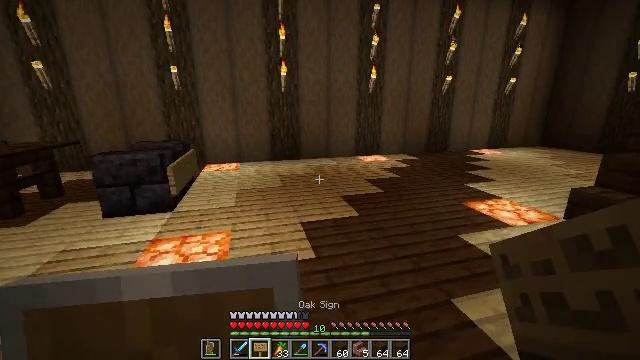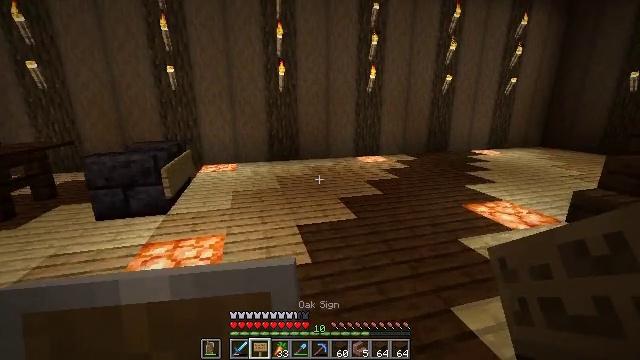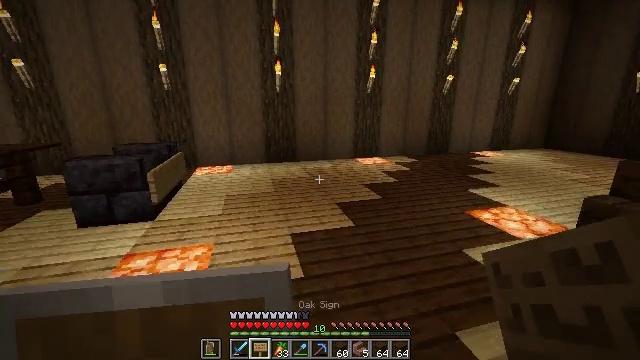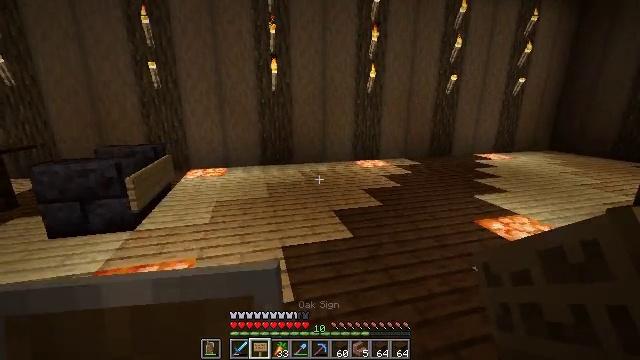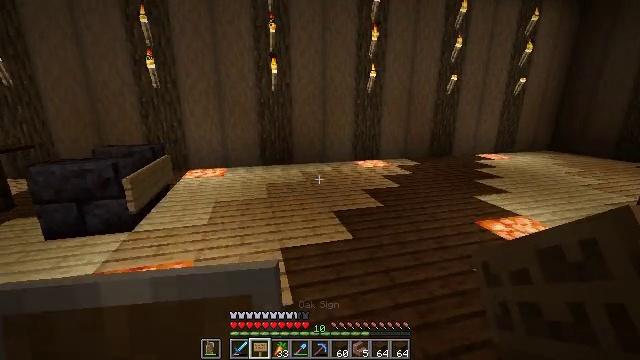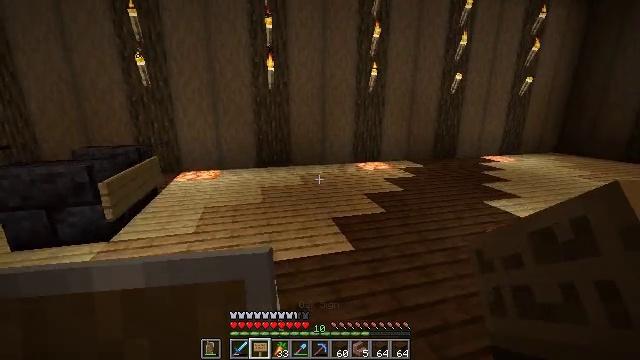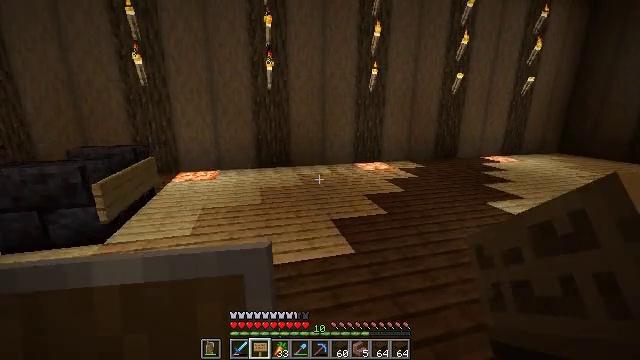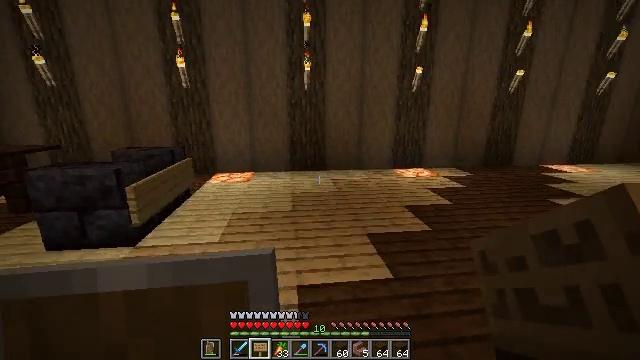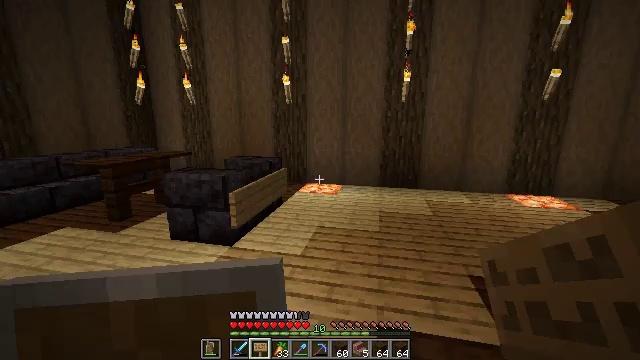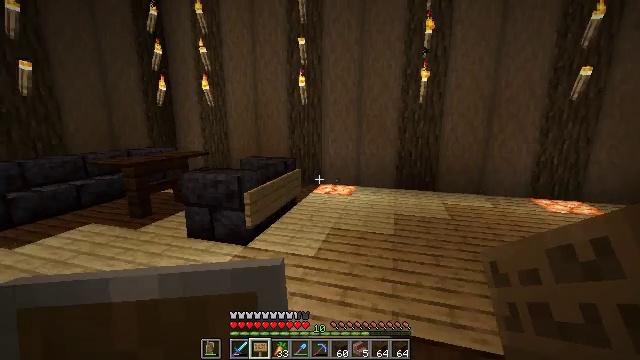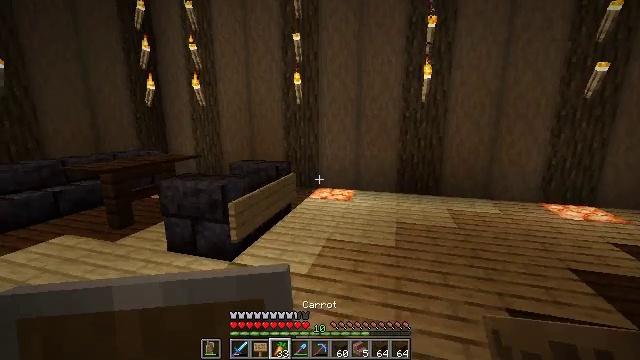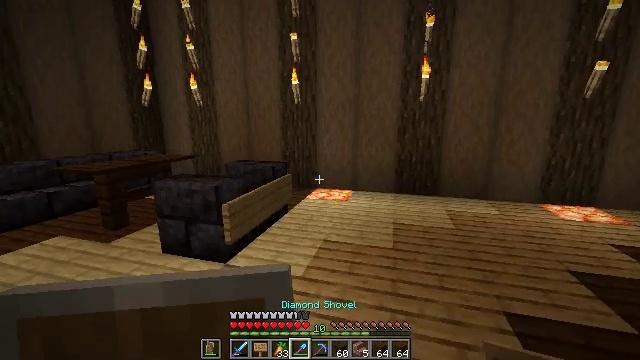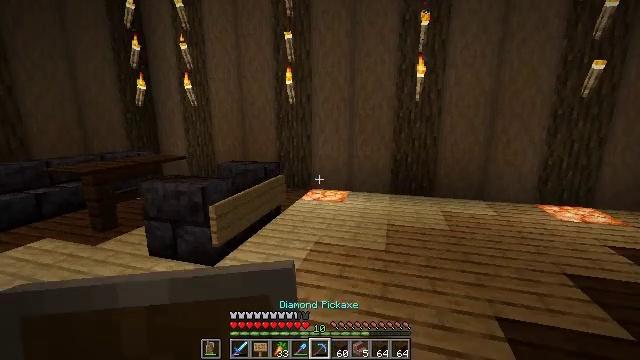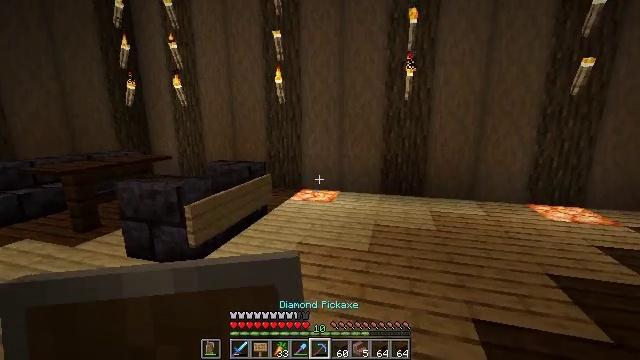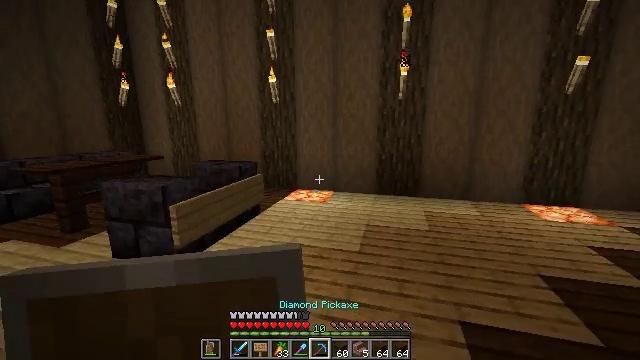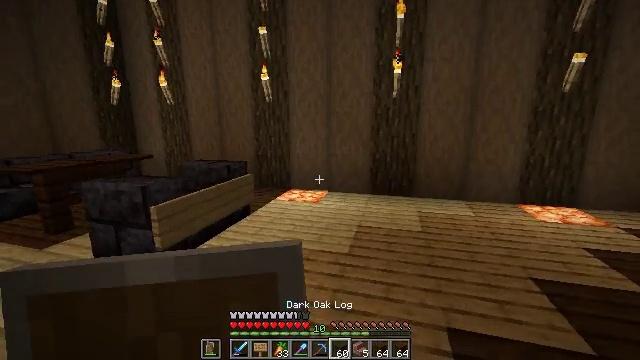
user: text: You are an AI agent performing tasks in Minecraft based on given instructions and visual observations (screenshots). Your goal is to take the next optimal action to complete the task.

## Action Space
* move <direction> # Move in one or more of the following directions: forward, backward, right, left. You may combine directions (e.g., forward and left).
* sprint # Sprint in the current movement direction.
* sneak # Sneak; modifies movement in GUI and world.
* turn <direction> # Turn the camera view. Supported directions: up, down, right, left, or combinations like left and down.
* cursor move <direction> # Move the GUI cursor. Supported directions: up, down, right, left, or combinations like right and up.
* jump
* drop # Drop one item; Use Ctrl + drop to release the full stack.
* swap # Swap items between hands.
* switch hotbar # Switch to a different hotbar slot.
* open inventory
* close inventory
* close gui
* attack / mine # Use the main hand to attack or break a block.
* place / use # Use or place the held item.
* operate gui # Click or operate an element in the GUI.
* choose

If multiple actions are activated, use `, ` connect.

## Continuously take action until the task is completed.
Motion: motion action
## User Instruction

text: Recycle the polished blackstone brick stairs from the build.
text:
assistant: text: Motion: move forward
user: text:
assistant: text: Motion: move forward
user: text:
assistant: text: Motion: move forward
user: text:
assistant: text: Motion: move forward
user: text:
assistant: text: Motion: move forward
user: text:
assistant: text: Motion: move forward
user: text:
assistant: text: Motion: move forward, turn left
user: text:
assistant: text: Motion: move forward, turn left and up
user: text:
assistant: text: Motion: move forward, turn left
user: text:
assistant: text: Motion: move forward and move right
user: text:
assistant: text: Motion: move right
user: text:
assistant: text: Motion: move right
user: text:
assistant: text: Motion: move right
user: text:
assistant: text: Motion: move forward and move right
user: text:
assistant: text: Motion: move forward and move right
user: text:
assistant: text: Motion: move forward and move right
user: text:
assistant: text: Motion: move forward and move right
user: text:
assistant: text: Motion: move forward and move right
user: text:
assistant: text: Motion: move forward, close inventory
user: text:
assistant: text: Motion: close inventory
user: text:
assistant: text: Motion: sneak, close inventory
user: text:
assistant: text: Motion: sneak, cursor move right and down, close inventory
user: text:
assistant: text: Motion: sneak, cursor move right and down, open gui
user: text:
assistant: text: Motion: sneak
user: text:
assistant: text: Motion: sneak, cursor move left
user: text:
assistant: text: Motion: sneak
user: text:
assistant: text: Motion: sneak
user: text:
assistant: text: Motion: sneak
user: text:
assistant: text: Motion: sneak
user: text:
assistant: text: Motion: sneak